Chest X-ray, AP view. Patient: 27 years old, sex F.
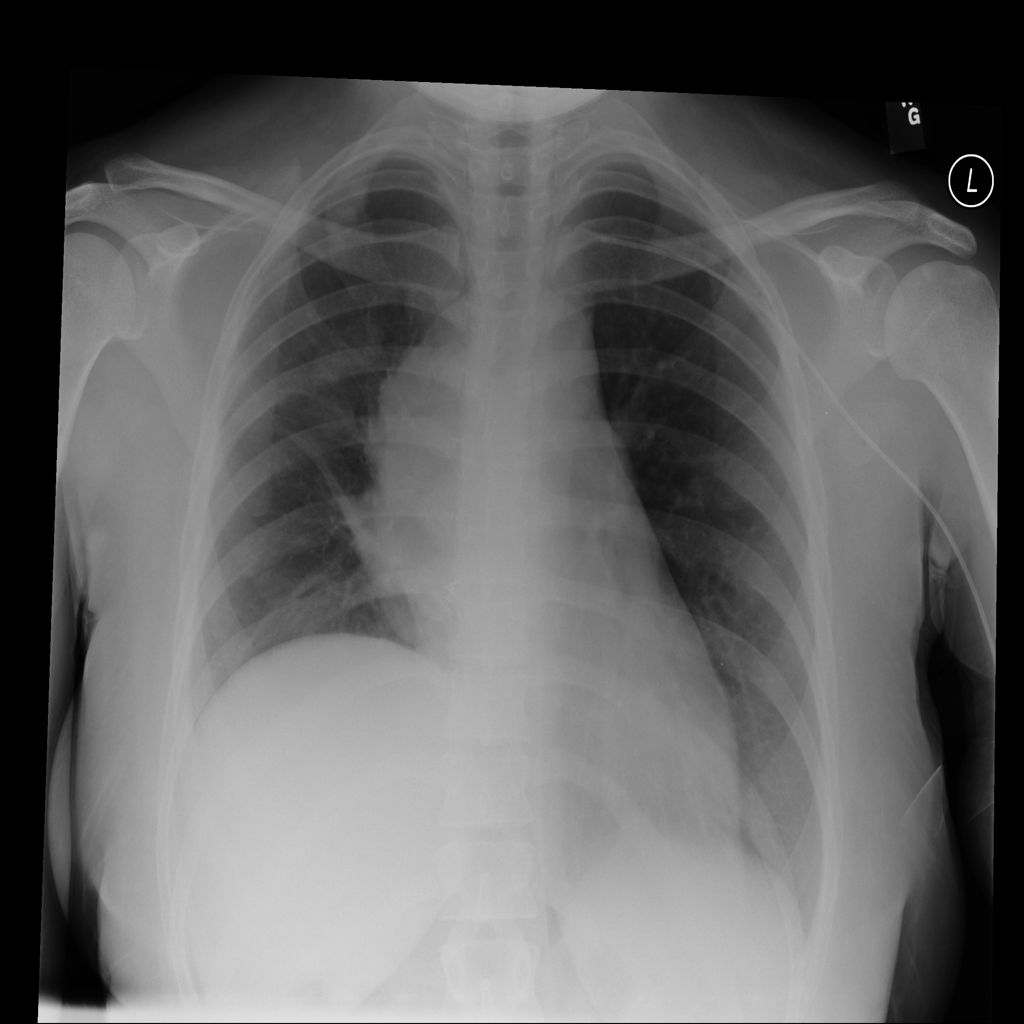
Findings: Mass